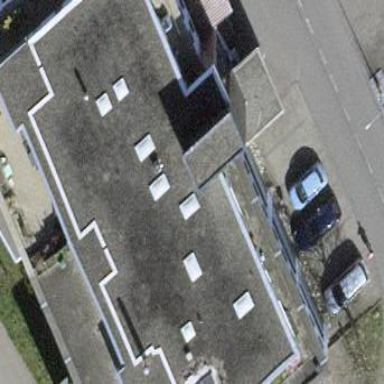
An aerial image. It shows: Industrial building.